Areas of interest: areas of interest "Commercial service"
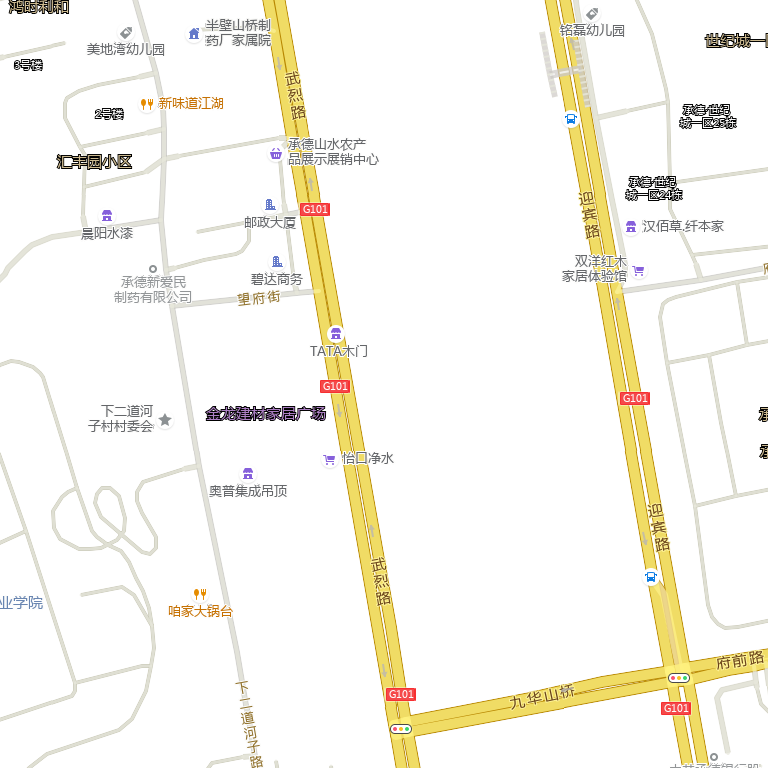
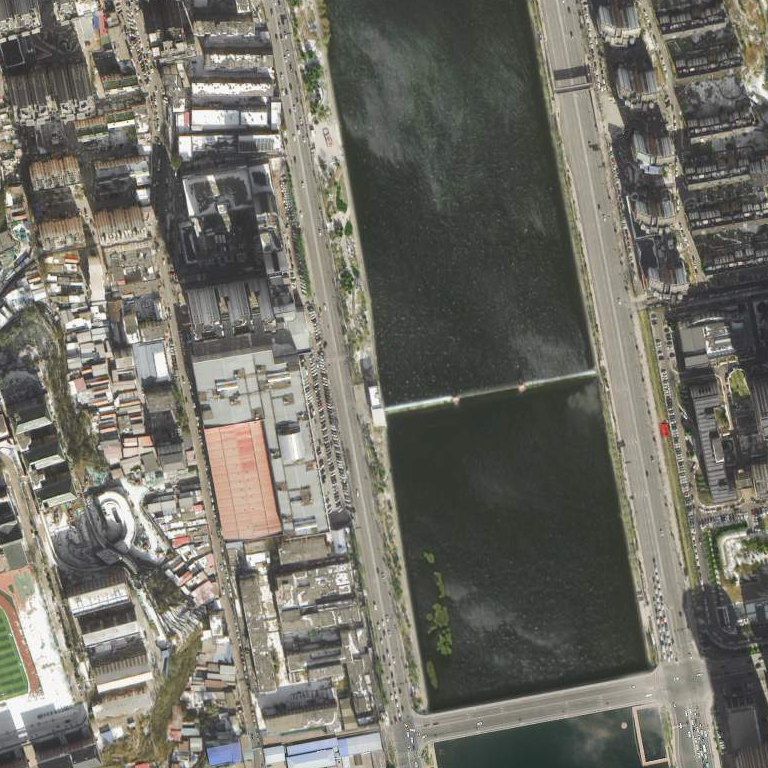